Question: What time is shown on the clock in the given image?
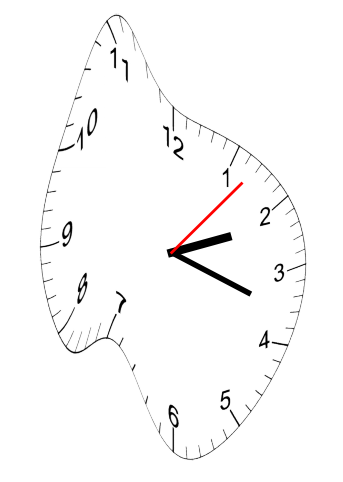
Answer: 02:18:07